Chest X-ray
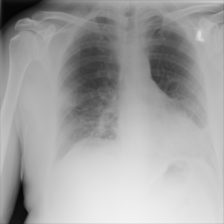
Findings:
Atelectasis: negative
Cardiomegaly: negative
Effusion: negative
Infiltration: negative
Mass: negative
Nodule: negative
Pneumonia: negative
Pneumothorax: negative
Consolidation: negative
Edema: negative
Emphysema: negative
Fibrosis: negative
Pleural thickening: positive
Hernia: negative